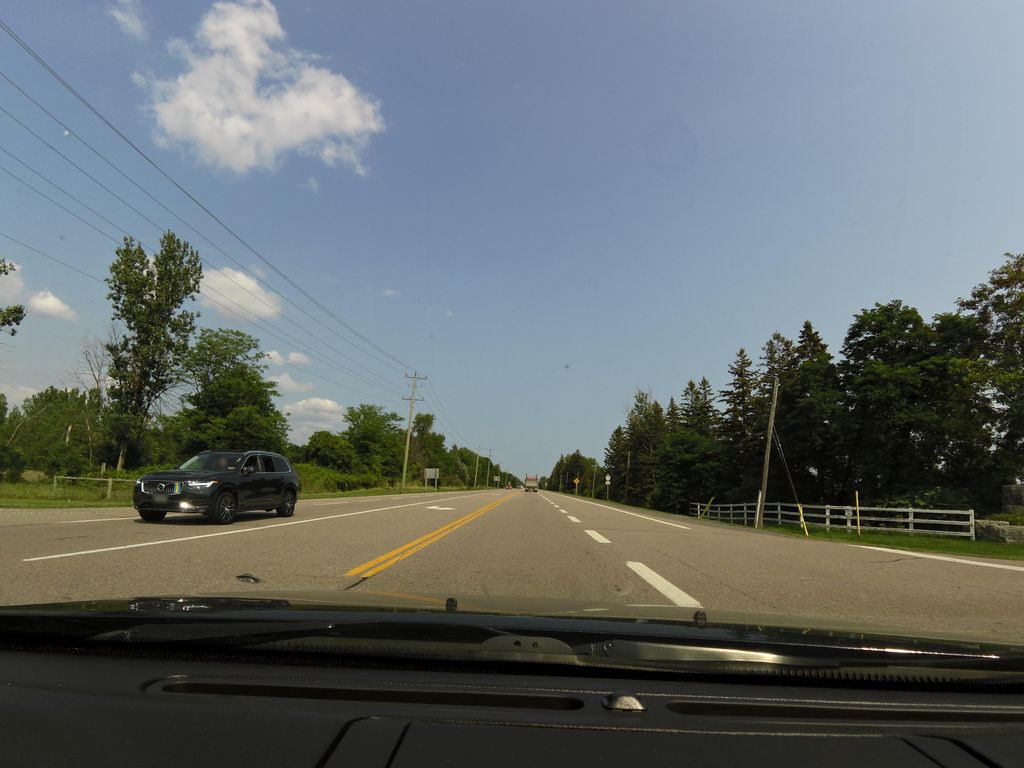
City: hamilton